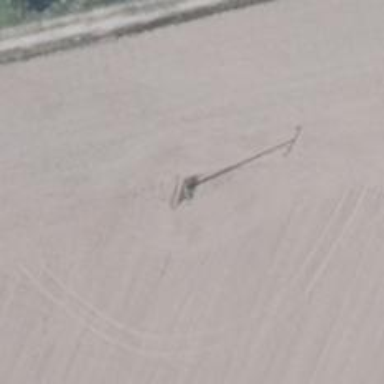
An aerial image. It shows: Power pole.